Question: I am trying to do something like this in my app:

But I don't know where to start, should I use the "ProgressBar" in the "Form Widgets" or is there something else? How can such thing be done? what should i bee using? if you have any examples you can link me to i would appreciate it.
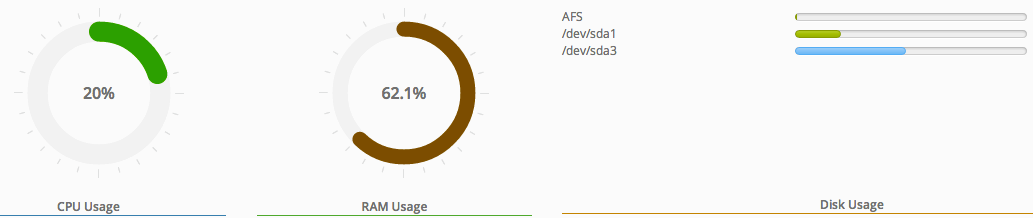
Answer: Try <URL>
If you configure it right, it can do exactly what you want.